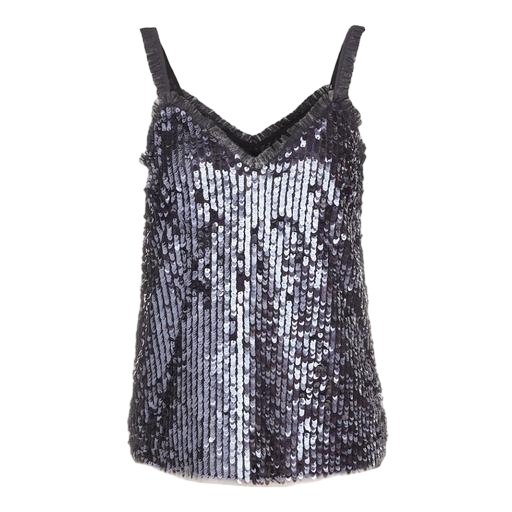
blue sequined tank top, gray nori sequined tank top, blue shine tank, white background